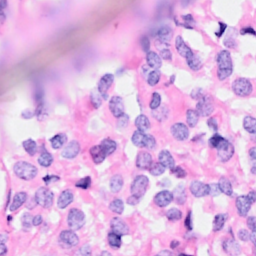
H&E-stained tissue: Breast